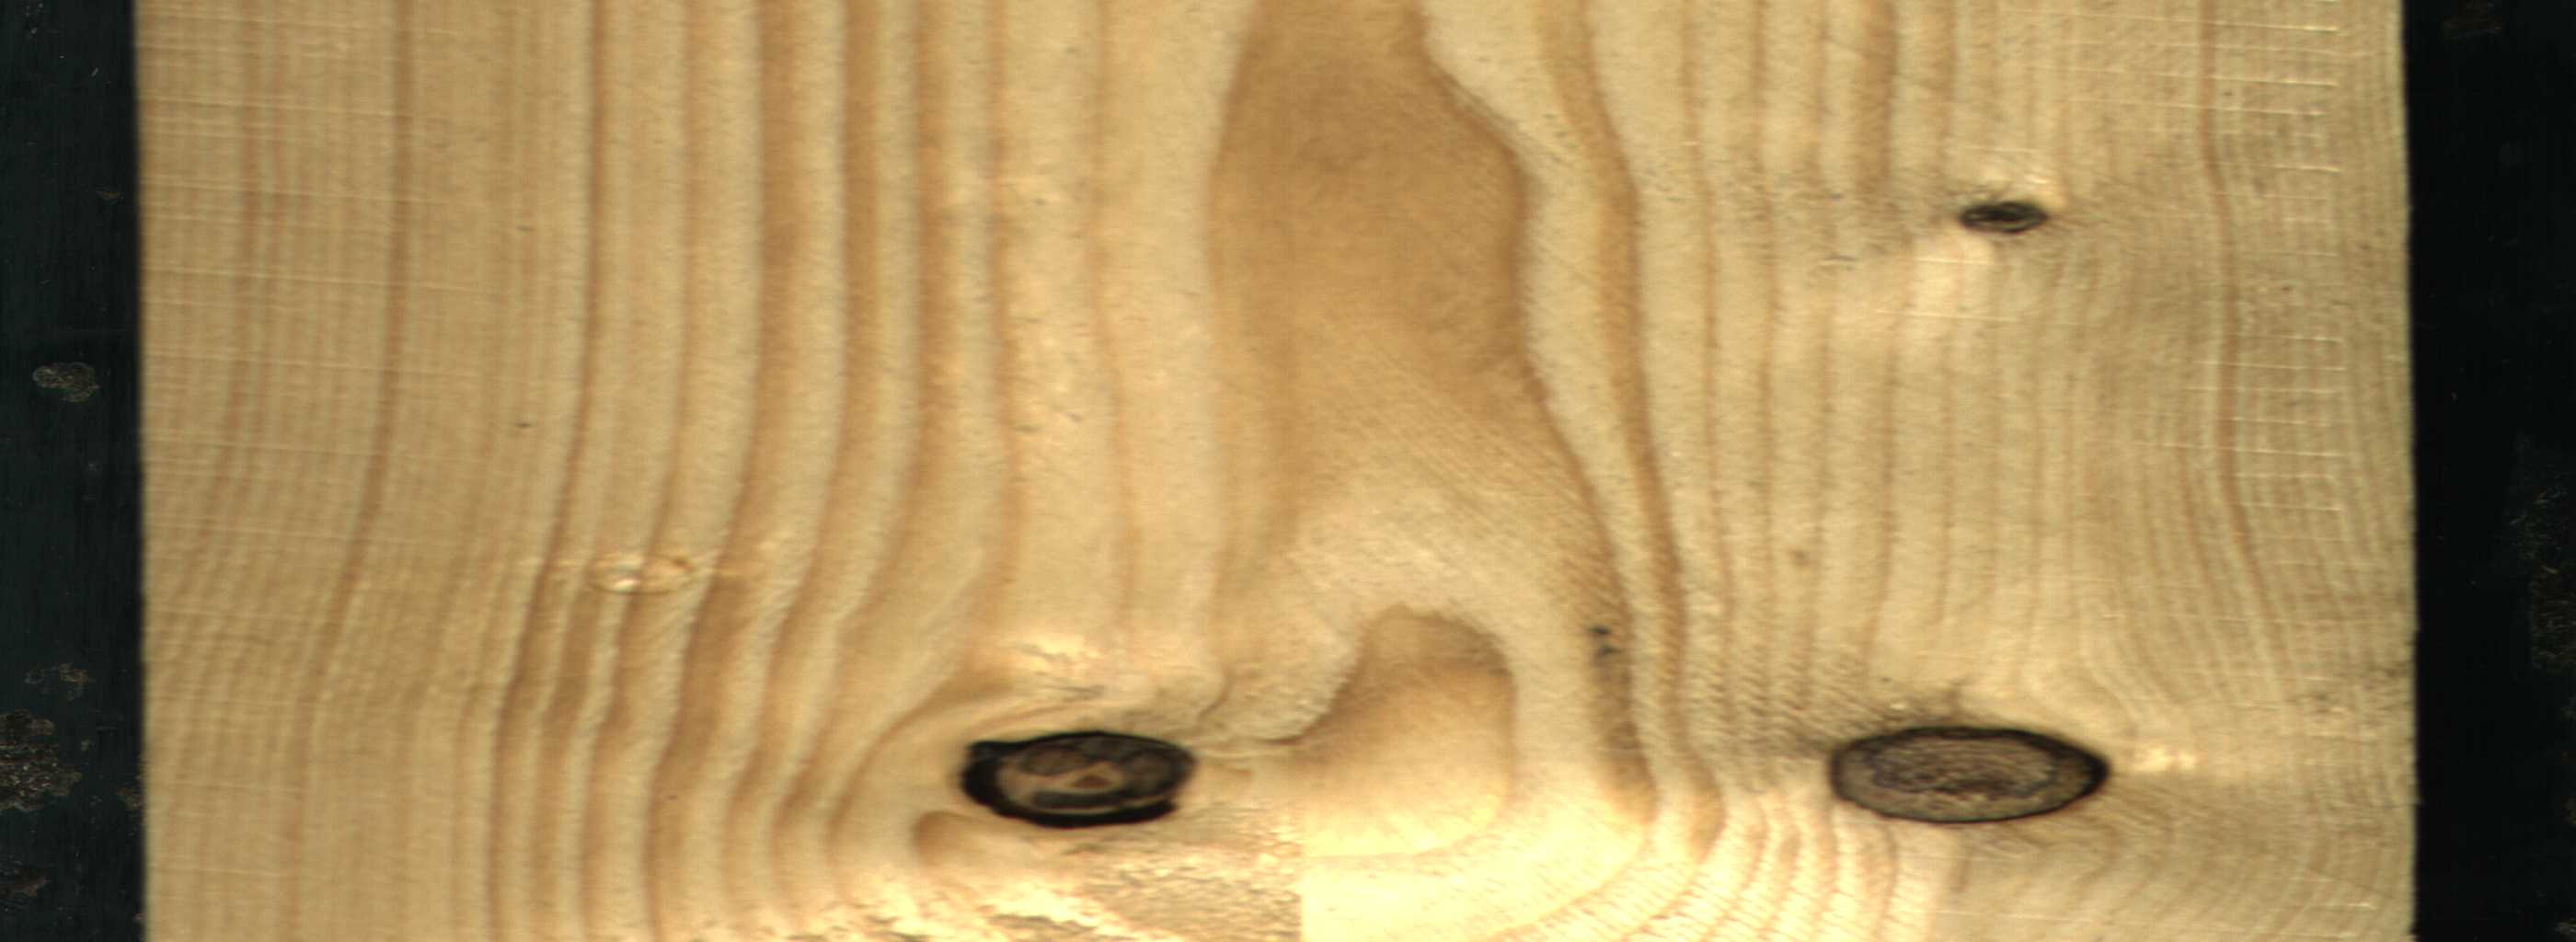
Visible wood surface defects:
Dead_Knot
Dead_Knot
Dead_Knot